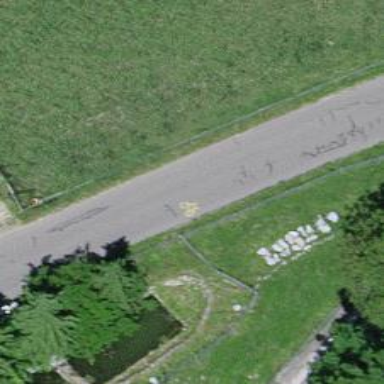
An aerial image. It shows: Unclassified road.